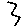
Label: zigzag